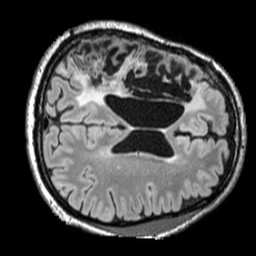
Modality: FLAIR
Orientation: axial
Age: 40
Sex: male
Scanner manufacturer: siemens
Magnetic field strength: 3 T
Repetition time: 5 s
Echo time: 0.387 s